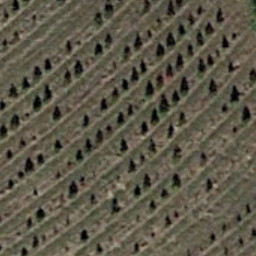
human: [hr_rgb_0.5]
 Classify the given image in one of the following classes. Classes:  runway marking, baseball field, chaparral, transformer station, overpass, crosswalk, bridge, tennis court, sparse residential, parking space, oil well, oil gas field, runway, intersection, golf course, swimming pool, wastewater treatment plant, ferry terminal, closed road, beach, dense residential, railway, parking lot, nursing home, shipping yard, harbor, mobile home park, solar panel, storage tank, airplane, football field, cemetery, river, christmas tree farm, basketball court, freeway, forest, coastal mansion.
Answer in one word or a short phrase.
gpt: christmas tree farm